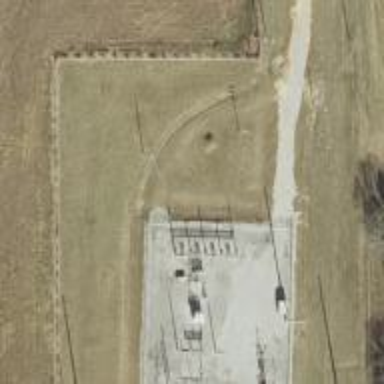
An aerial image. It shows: Outdoor power substation surrounded by fence. The substation operates at the distribution level.